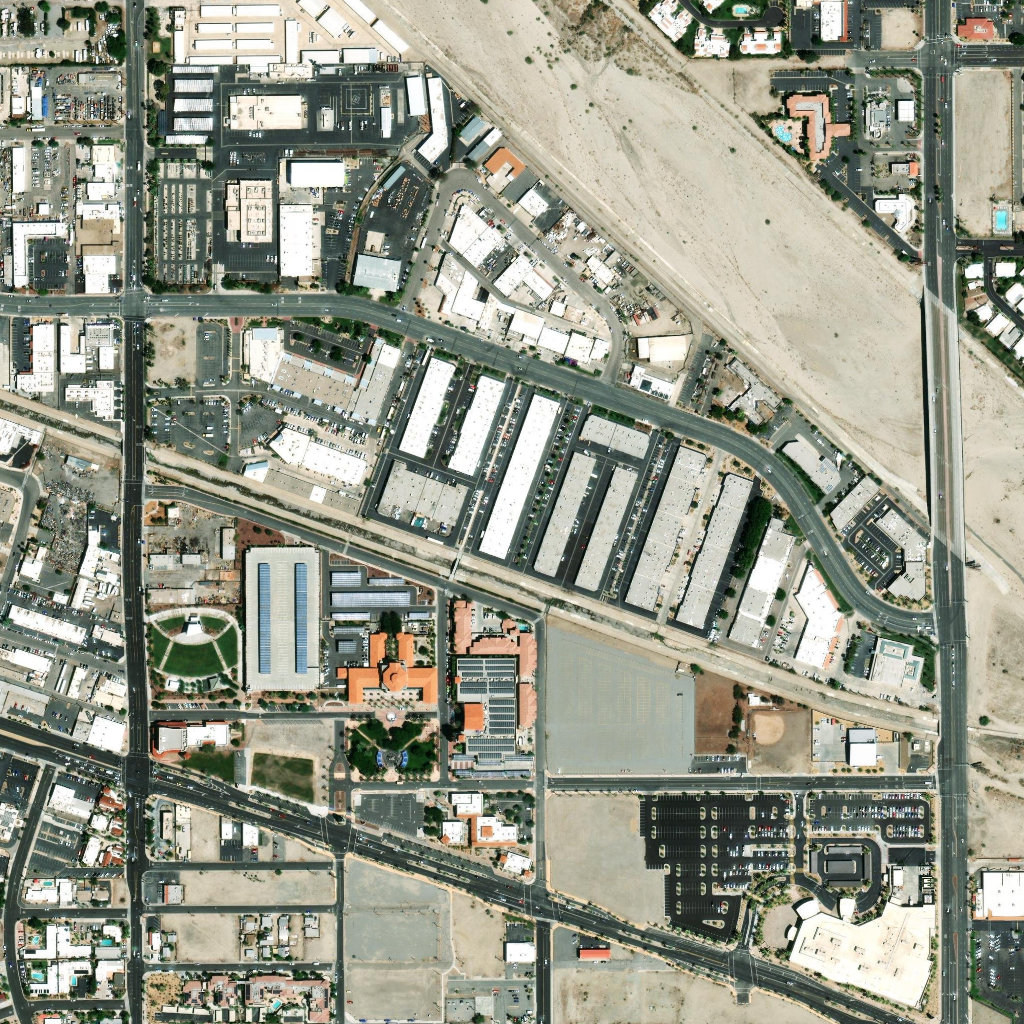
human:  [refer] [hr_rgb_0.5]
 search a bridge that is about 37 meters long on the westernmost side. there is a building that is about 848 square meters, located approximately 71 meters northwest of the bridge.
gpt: <box>[[11, 42, 14, 45, 0]]</box>

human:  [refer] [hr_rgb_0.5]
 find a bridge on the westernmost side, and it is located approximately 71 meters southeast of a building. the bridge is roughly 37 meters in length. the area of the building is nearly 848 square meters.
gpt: <box>[[11, 42, 14, 45, 0]]</box>

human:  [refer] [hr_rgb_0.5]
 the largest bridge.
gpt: <box>[[91, 28, 93, 54, 0]]</box>